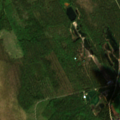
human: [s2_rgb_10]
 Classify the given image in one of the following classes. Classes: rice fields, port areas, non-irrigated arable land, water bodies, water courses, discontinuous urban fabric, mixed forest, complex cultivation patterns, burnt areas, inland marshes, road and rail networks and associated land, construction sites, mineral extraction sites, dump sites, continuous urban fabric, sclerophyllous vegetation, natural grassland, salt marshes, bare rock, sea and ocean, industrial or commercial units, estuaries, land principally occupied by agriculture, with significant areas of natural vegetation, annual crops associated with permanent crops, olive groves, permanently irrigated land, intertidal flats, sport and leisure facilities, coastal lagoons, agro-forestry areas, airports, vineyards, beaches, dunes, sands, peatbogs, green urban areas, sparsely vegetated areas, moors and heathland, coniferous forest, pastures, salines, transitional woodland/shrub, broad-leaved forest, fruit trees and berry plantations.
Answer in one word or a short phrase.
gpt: land principally occupied by agriculture, with significant areas of natural vegetation, coniferous forest, mixed forest, transitional woodland/shrub, peatbogs